Question: i am trying to design a table for storing unit this table is used for unit convertion also the structure of my table is like in the image

is this table structure enough for convertion of units from one type to another
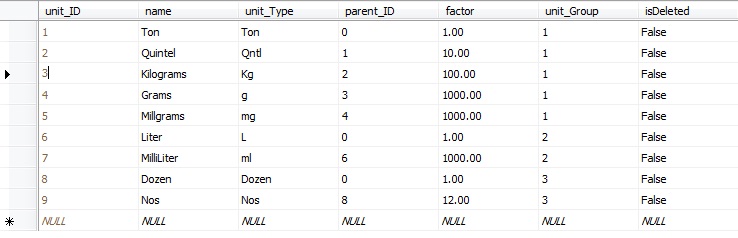
Answer: It is , but, it would prove unnecessarily difficult to query. For example, imagine if someone queries "how many kilograms are in a ton? Or in a milligram?". You'd have to have many rows with "Kilograms" that reference each other, or alternatively run a query a couple of times until you get to the level you need.
Usually, you do that in a connecting table. So, using your naming of columns, it would be something like:
'Units (unit_ID, Name, unit_Type, unit_Group, IsDeleted)'
'IsFactorOf(unit_ID, parent_ID, factor)'
where in "IsFactorOf" the unit_ID is FK to child unit, parent_ID is FK to parent unit (child-parent are with regards to 'factor' element - 'child is factor times of parent'), and both keys make a PK.
Now you can define how much kilo's are in whatever unit available of the same type by entering the IsFactorOf for each conversion. Obviously, you'll get a two way conversion...